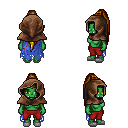
a pixel art fantasy rpg character, female body template, orc, green skin, blue tattered cape, red pants, blonde extra-long topknot hairstyle, cloth hood, white slippers, four views (front, back, left, right), 2x2 character sprite sheet, small pixel art, hard edges, no anti-aliasing